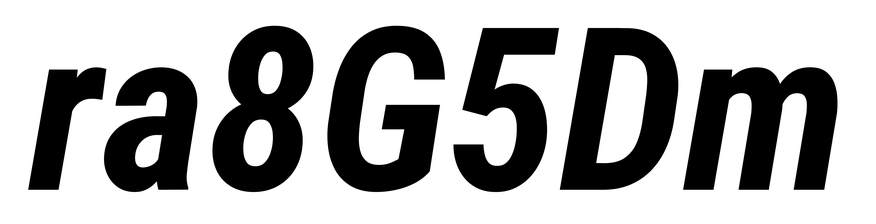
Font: Roboto-Italic_Condensed_Bold_Italic